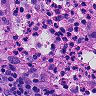
Metastatic tissue present: yes